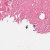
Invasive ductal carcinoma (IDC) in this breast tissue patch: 0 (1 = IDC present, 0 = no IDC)